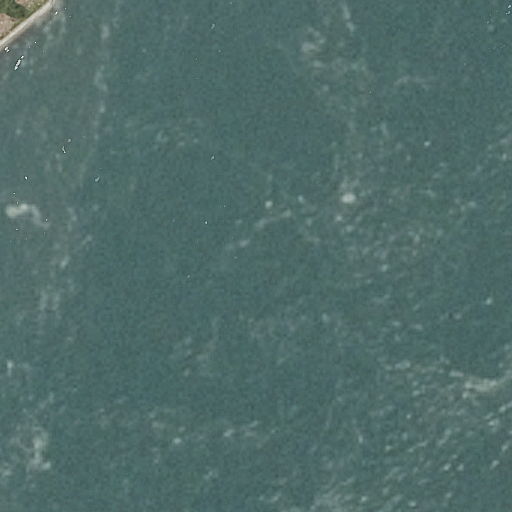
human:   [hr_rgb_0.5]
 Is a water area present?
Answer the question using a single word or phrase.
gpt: yes

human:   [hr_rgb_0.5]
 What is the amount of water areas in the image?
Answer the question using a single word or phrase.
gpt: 1

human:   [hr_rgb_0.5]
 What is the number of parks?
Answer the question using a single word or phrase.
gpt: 1

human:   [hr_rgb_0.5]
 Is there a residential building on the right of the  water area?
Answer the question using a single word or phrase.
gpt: no

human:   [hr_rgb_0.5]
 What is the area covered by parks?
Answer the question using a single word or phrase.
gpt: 82m2

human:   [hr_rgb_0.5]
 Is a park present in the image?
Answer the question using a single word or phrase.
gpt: yes

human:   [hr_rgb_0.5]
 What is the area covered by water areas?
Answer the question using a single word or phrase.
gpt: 10544m2

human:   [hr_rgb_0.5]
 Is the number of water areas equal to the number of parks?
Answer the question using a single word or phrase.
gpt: yes

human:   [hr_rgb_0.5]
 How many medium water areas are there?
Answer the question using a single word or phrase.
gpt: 0

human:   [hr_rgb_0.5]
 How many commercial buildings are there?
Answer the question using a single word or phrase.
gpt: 0

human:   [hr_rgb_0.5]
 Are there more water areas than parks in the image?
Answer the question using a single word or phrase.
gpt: no

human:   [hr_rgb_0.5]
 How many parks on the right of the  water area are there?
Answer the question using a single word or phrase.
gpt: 0

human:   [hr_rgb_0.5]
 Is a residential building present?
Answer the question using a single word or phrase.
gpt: no

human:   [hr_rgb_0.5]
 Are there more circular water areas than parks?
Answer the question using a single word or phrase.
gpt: no

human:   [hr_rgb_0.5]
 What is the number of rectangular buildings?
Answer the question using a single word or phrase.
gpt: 0

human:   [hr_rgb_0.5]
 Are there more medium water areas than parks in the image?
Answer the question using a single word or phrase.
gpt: no

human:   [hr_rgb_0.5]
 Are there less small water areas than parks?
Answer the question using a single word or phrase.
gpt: yes

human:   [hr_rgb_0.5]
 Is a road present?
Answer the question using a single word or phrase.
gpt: no

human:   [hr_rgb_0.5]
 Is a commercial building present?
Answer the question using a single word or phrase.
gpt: no

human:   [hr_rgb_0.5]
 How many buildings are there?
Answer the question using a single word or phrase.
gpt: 0

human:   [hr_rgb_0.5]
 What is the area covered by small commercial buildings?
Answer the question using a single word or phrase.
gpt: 0m2

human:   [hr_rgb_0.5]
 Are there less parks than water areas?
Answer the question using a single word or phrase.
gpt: no

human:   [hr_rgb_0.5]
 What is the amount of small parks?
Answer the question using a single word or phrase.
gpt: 1

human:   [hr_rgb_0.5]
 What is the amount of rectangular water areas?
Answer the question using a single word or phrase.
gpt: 0

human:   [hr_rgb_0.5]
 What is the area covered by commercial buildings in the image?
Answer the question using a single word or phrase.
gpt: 0m2

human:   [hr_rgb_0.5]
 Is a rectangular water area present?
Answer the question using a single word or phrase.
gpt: no

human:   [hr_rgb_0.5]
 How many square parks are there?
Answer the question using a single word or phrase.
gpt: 0

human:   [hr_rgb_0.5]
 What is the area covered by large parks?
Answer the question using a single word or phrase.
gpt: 0m2

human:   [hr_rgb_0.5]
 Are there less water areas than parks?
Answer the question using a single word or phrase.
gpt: no

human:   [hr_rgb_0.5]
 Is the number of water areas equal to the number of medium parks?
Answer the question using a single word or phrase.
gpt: no

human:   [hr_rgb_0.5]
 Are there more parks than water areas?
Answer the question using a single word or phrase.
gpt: no

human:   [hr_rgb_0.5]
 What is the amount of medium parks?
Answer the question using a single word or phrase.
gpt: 0

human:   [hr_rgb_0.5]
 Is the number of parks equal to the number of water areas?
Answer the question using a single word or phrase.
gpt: yes

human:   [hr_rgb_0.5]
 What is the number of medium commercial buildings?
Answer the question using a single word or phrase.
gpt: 0

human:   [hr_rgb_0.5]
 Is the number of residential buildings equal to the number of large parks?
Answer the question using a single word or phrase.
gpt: yes

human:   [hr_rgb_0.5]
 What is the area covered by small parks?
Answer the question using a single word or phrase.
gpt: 82m2

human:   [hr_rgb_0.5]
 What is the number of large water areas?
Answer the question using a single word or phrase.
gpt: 1

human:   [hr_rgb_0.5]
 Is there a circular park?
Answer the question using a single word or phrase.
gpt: no

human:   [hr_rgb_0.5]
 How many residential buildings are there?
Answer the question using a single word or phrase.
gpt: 0

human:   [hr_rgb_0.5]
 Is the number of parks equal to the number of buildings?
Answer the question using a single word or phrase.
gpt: no

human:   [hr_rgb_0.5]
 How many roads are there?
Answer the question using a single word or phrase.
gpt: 0

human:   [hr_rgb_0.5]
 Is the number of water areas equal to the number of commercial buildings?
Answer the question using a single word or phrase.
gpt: no

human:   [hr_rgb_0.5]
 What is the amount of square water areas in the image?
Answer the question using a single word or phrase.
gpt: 0

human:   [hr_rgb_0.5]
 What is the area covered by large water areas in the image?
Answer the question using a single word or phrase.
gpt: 10544m2

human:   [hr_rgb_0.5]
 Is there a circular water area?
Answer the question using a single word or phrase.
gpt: no

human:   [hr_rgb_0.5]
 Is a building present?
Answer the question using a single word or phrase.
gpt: no

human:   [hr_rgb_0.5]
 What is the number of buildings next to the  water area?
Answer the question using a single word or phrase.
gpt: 0

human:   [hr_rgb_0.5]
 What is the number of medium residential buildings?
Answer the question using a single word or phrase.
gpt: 0

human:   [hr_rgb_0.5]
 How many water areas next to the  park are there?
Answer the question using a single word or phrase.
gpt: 1

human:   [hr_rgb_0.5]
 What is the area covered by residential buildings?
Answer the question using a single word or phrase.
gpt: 0m2

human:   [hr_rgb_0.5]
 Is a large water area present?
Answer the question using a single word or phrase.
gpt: yes

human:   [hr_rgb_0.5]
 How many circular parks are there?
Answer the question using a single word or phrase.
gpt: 0

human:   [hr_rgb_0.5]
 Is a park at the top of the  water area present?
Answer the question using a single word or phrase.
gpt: yes

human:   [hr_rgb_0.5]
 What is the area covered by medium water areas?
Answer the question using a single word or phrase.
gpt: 0m2

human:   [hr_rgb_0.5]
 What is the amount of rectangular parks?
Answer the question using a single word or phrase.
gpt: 1

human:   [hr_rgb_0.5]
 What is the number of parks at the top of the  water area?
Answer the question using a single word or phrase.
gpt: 1

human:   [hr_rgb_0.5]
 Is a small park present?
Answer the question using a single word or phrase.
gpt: yes

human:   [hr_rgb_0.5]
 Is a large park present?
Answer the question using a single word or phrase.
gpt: no

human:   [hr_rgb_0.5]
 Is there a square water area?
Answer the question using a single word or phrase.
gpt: no

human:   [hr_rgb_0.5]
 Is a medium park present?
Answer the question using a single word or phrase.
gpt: no

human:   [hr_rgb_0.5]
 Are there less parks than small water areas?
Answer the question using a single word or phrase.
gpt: no

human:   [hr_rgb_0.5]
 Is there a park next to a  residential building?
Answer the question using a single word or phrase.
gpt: no

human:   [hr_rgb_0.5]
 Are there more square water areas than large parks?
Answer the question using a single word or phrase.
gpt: no

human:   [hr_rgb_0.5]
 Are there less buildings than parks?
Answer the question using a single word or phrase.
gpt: yes